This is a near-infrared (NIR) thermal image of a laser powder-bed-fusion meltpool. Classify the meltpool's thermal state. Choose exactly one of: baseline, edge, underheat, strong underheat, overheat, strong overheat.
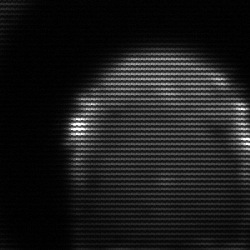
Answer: edge